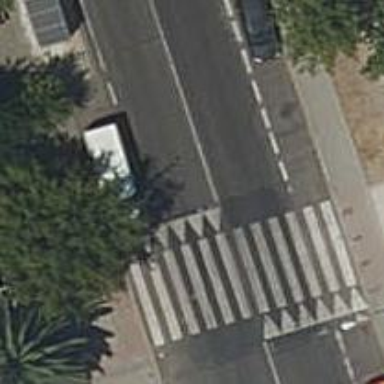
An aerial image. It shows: Public transport stop position.